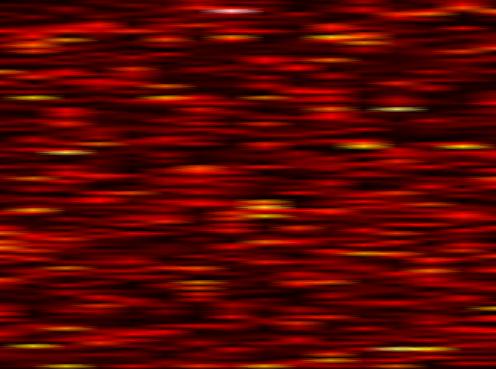
Label: OFDM